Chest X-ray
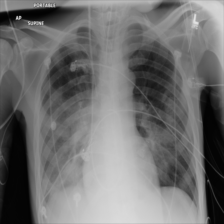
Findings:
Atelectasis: negative
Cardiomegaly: negative
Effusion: positive
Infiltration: positive
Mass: negative
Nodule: negative
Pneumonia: negative
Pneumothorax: negative
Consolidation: negative
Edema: negative
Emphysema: negative
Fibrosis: negative
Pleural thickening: negative
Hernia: negative